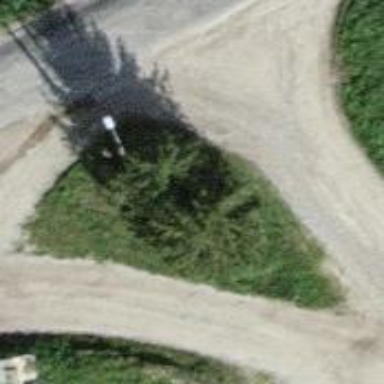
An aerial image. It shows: Needle-leaved tree in natural setting.